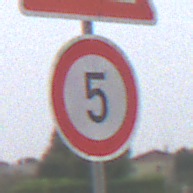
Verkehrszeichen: Geschwindigkeit5
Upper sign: KurveRechts
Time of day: Midday
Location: Outdoor (Suburban)
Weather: Overcast
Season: NotSpecified
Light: Natural